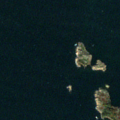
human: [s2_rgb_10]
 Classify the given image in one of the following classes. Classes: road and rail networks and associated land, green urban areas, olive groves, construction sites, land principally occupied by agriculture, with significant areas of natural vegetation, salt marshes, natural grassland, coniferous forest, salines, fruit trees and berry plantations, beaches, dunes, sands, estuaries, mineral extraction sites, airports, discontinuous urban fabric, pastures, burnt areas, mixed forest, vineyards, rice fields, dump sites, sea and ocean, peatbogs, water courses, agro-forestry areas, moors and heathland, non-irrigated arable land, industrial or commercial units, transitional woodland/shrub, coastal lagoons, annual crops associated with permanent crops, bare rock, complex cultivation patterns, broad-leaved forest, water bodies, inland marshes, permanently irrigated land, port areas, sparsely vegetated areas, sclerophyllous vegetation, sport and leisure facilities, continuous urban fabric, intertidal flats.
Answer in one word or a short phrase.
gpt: bare rock, sea and ocean